Question: I want to create a 3d plot, which visualizes the correlation between 'hidden_layer_sizes', 'max_iter' and 'Score'. I had to google arround a bit to get a plot like expected, but now I'm facing some problems with the legend:
1. I'm having two legends
2. The second legend is very tiny

My goal is to move the right legend to the bottom. But it doesn't work, I'm not even able to remove the right legend. If I set 'showlegend=False' only the highlighted small legend disappears, the right legend remains.
I'm sure it's just about my lack of plotly-experience. I'd appreciate any possible help.
---
## MWE
'''
import pandas as pd
df = pd.DataFrame({'hidden_layer_sizes': {0: 25,
1: 25, 2: 25, 3: 25, 4: 25, 5: 50, 6: 50, 7: 50, 8: 50, 9: 50, 10: 75,
11: 75, 12: 75, 13: 75, 14: 75, 15: 100, 16: 100, 17: 100, 18: 100, 19: 100, 20: 125,
21: 125, 22: 125, 23: 125, 24: 125, 25: 150, 26: 150, 27: 150, 28: 150, 29: 150},
'max_iter': {0: 100, 1: 200, 2: 300, 3: 400, 4: 500, 5: 100, 6: 200, 7: 300, 8: 400, 9: 500,
10: 100, 11: 200, 12: 300, 13: 400, 14: 500, 15: 100, 16: 200, 17: 300, 18: 400, 19: 500,
20: 100, 21: 200, 22: 300, 23: 400, 24: 500, 25: 100, 26: 200, 27: 300, 28: 400, 29: 500},
'Score': {0: 0.9270832984321359, 1: 0.9172223807360554, 2: 0.9202868292420568, 3: 0.9187318693456508,
4: 0.9263589700182026, 5: 0.9325454241272417, 6: 0.9351742112383672, 7: 0.934706441722599,
8: 0.9350294733755595, 9: 0.9334167352798914, 10: 0.9355533396303661, 11: 0.9327821227628682,
12: 0.9333376163633981, 13: 0.9322875868305249, 14: 0.9345524934883098, 15: 0.9341786678949748,
16: 0.9306931295155753, 17: 0.9332227354795629, 18: 0.9312008571438402, 19: 0.9335295484755572,
20: 0.9333167395841182, 21: 0.9315595511169302, 22: 0.9301811416101524, 23: 0.9314818362895073,
24: 0.9308551601915486, 25: 0.9296559215457606, 26: 0.9284091216867709, 27: 0.9318823563281231,
28: 0.9295666150206443, 29: 0.9291284919738931},
'Time': {0: 119.91294360160828, 1: 256.4710912704468, 2: 266.6792154312134, 3: 326.7445312023163,
4: 256.8881601810455, 5: 183.77022705078124, 6: 359.7090343952179, 7: 383.6012378692627,
8: 416.3133870601654, 9: 425.7837643623352, 10: 225.39801173210145, 11: 516.9914848804474,
12: 562.7134436607361, 13: 585.6752841472626, 14: 560.5802517414093, 15: 267.22873797416685,
16: 646.1253435134888, 17: 811.1979314804078, 18: 780.6058969974517, 19: 789.9369702339172,
20: 394.0711458206177, 21: 890.7988158226013, 22: <PHONE>8496, 23: 996.5119229316712,
24: <PHONE>3741, 25: 524.0947244644165, 26: <PHONE>829, 27: <PHONE>8997,
28: <PHONE>8271, 29: <PHONE>4245}})
'''
'''
import numpy as np
import plotly.graph_objects as go
from scipy.interpolate import griddata
import plotly.io as pio
xi = np.linspace(min(df["hidden_layer_sizes"]), max(df["hidden_layer_sizes"]), num=100)
yi = np.linspace(min(df["max_iter"]), max(df["max_iter"]), num=100)
x_grid, y_grid = np.meshgrid(xi,yi)
z_grid = griddata((df["hidden_layer_sizes"],df["max_iter"]),df["Score"],(x_grid,y_grid),method="cubic")
fig = go.Figure(go.Surface(x=x_grid, y=y_grid, z=z_grid, showlegend=True))
fig.update_layout(title="Test",
width=600, height=600, template="none",
legend=dict(orientation="h"))
fig.show()
'''
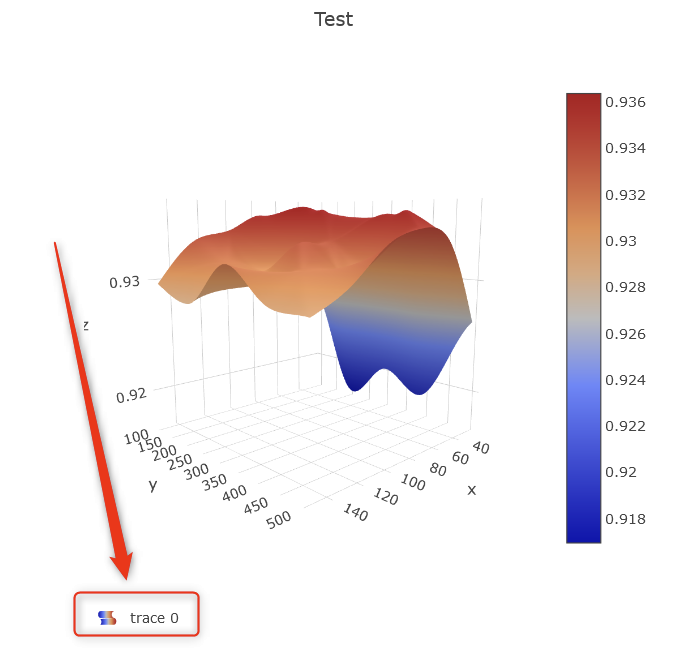
Answer: You're talking about two different things here: 'legend' and 'colorbar', where the former is an attribute of the figure layout, and the latter is an attribute of the figure data or traces. To obtain what you're aiming for here, just include this:
'''
fig.update_layout(legend = dict(orientation="h", x = -0.25, y = -0.10))
fig.update_traces(colorbar = dict(orientation='h', y = -0.25, x = 0.5))
'''
### Plot 1
<URL>
That is, if you'd like to keep the "small" legend at all. If not, just use:
'''
fig.update_layout(showlegend = False)
'''
### Plot 2
<URL>
### Complete code:
'''
import numpy as np
import plotly.graph_objects as go
from scipy.interpolate import griddata
import plotly.io as pio
import pandas as pd
df = pd.DataFrame({'hidden_layer_sizes': {0: 25,
1: 25, 2: 25, 3: 25, 4: 25, 5: 50, 6: 50, 7: 50, 8: 50, 9: 50, 10: 75,
11: 75, 12: 75, 13: 75, 14: 75, 15: 100, 16: 100, 17: 100, 18: 100, 19: 100, 20: 125,
21: 125, 22: 125, 23: 125, 24: 125, 25: 150, 26: 150, 27: 150, 28: 150, 29: 150},
'max_iter': {0: 100, 1: 200, 2: 300, 3: 400, 4: 500, 5: 100, 6: 200, 7: 300, 8: 400, 9: 500,
10: 100, 11: 200, 12: 300, 13: 400, 14: 500, 15: 100, 16: 200, 17: 300, 18: 400, 19: 500,
20: 100, 21: 200, 22: 300, 23: 400, 24: 500, 25: 100, 26: 200, 27: 300, 28: 400, 29: 500},
'Score': {0: 0.9270832984321359, 1: 0.9172223807360554, 2: 0.9202868292420568, 3: 0.9187318693456508,
4: 0.9263589700182026, 5: 0.9325454241272417, 6: 0.9351742112383672, 7: 0.934706441722599,
8: 0.9350294733755595, 9: 0.9334167352798914, 10: 0.9355533396303661, 11: 0.9327821227628682,
12: 0.9333376163633981, 13: 0.9322875868305249, 14: 0.9345524934883098, 15: 0.9341786678949748,
16: 0.9306931295155753, 17: 0.9332227354795629, 18: 0.9312008571438402, 19: 0.9335295484755572,
20: 0.9333167395841182, 21: 0.9315595511169302, 22: 0.9301811416101524, 23: 0.9314818362895073,
24: 0.9308551601915486, 25: 0.9296559215457606, 26: 0.9284091216867709, 27: 0.9318823563281231,
28: 0.9295666150206443, 29: 0.9291284919738931},
'Time': {0: 119.91294360160828, 1: 256.4710912704468, 2: 266.6792154312134, 3: 326.7445312023163,
4: 256.8881601810455, 5: 183.77022705078124, 6: 359.7090343952179, 7: 383.6012378692627,
8: 416.3133870601654, 9: 425.7837643623352, 10: 225.39801173210145, 11: 516.9914848804474,
12: 562.7134436607361, 13: 585.6752841472626, 14: 560.5802517414093, 15: 267.22873797416685,
16: 646.1253435134888, 17: 811.1979314804078, 18: 780.6058969974517, 19: 789.9369702339172,
20: 394.0711458206177, 21: 890.7988158226013, 22: <PHONE>8496, 23: 996.5119229316712,
24: <PHONE>3741, 25: 524.0947244644165, 26: <PHONE>829, 27: <PHONE>8997,
28: <PHONE>8271, 29: <PHONE>4245}})
xi = np.linspace(min(df["hidden_layer_sizes"]), max(df["hidden_layer_sizes"]), num=100)
yi = np.linspace(min(df["max_iter"]), max(df["max_iter"]), num=100)
x_grid, y_grid = np.meshgrid(xi,yi)
z_grid = griddata((df["hidden_layer_sizes"],df["max_iter"]),df["Score"],(x_grid,y_grid),method="cubic")
fig = go.Figure(go.Surface(x=x_grid, y=y_grid, z=z_grid, showlegend=True))
fig.update_layout(title="Test",
width=600, height=600, template="none",
# legend=dict(orientation="h")
)
fig.update_layout(legend = dict(orientation="h", x = -0.25, y = -0.10))
fig.update_traces(colorbar = dict(orientation='h', y = -0.25, x = 0.5))
fig.update_layout(showlegend = False)
fig.show()
'''